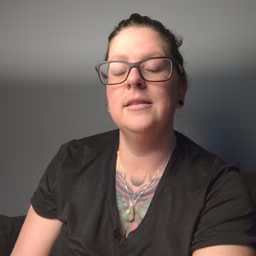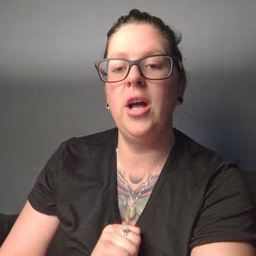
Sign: jacket